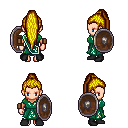
a pixel art fantasy rpg character, female body template, human, light skin, sash dress, white pants, blonde extra-long topknot hairstyle, leather bracers, black shoes, shield, four views (front, back, left, right), 2x2 character sprite sheet, small pixel art, hard edges, no anti-aliasing